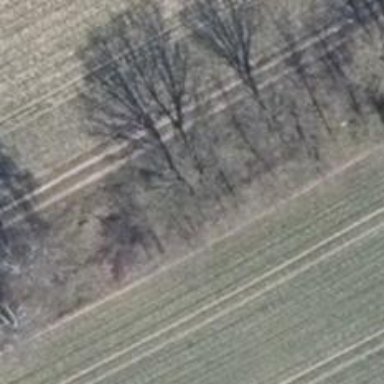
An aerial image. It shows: Row of deciduous broadleaved trees.